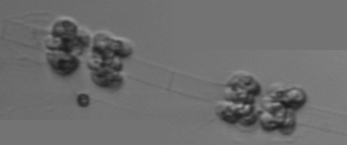
Label: Leptocylindrus_mediterraneus